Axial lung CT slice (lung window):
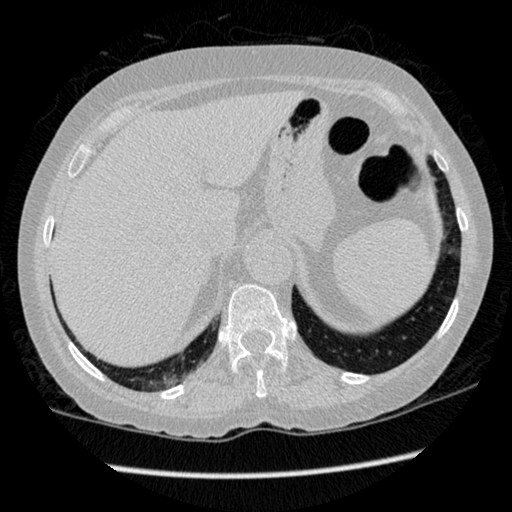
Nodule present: no